Question: in my application I'm going to use a lot of layout "borders" which are a simple rounded rectangle. To test how it would look like I created a .png file with transparent background:

I just set the image as my layout background. The problem is that I need different proportions for other layouts and that would be a waste of time to create such images in Photoshop for all my layouts.
The questions: how can I do the same with the android API (maybe an XML shape) but allow the rectangle to be stretched to any dimension and still remain sharp?
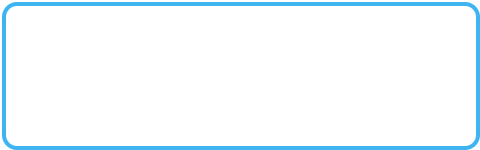
Answer: You can use a drawable
Have bkg.xml in drawable folder
'''
<?xml version="1.0" encoding="UTF-8"?>
<shape xmlns:android="http://schemas.android.com/apk/res/android"
android:shape="rectangle">
<solid android:color="#FFFFFF"/>
<stroke
android:width="3dp"
android:color="#0FECFF"/>
<padding
android:bottom="5dp"
android:left="5dp"
android:right="5dp"
android:top="5dp"/>
<corners
android:bottomLeftRadius="7dp"
android:bottomRightRadius="7dp"
android:topLeftRadius="7dp"
android:topRightRadius="7dp"/>
</shape>
'''
Then set background
'''
android:background="@drawable/bkg" //to required view
'''
Snasp shot of graphical editor when set drawable background to textview.